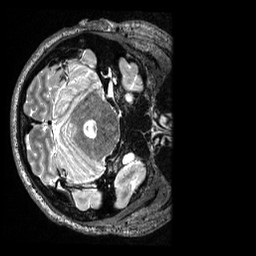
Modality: T2w
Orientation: axial
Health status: healthy
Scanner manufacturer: siemens
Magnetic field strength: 3 T
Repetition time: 3.2 s
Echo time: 0.565 s